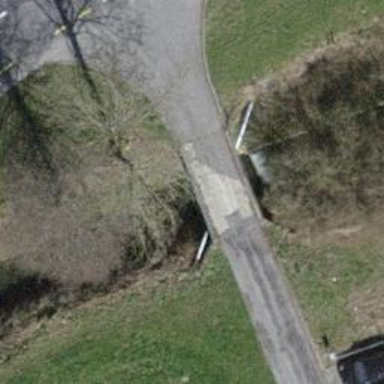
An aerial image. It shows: Service road that includes bridge.